Question: In Electron, there is an option to make a window's 'titleBarStyle' 'hiddenInset'. (<URL> Is there a native option to do this?
Chrome also does this,
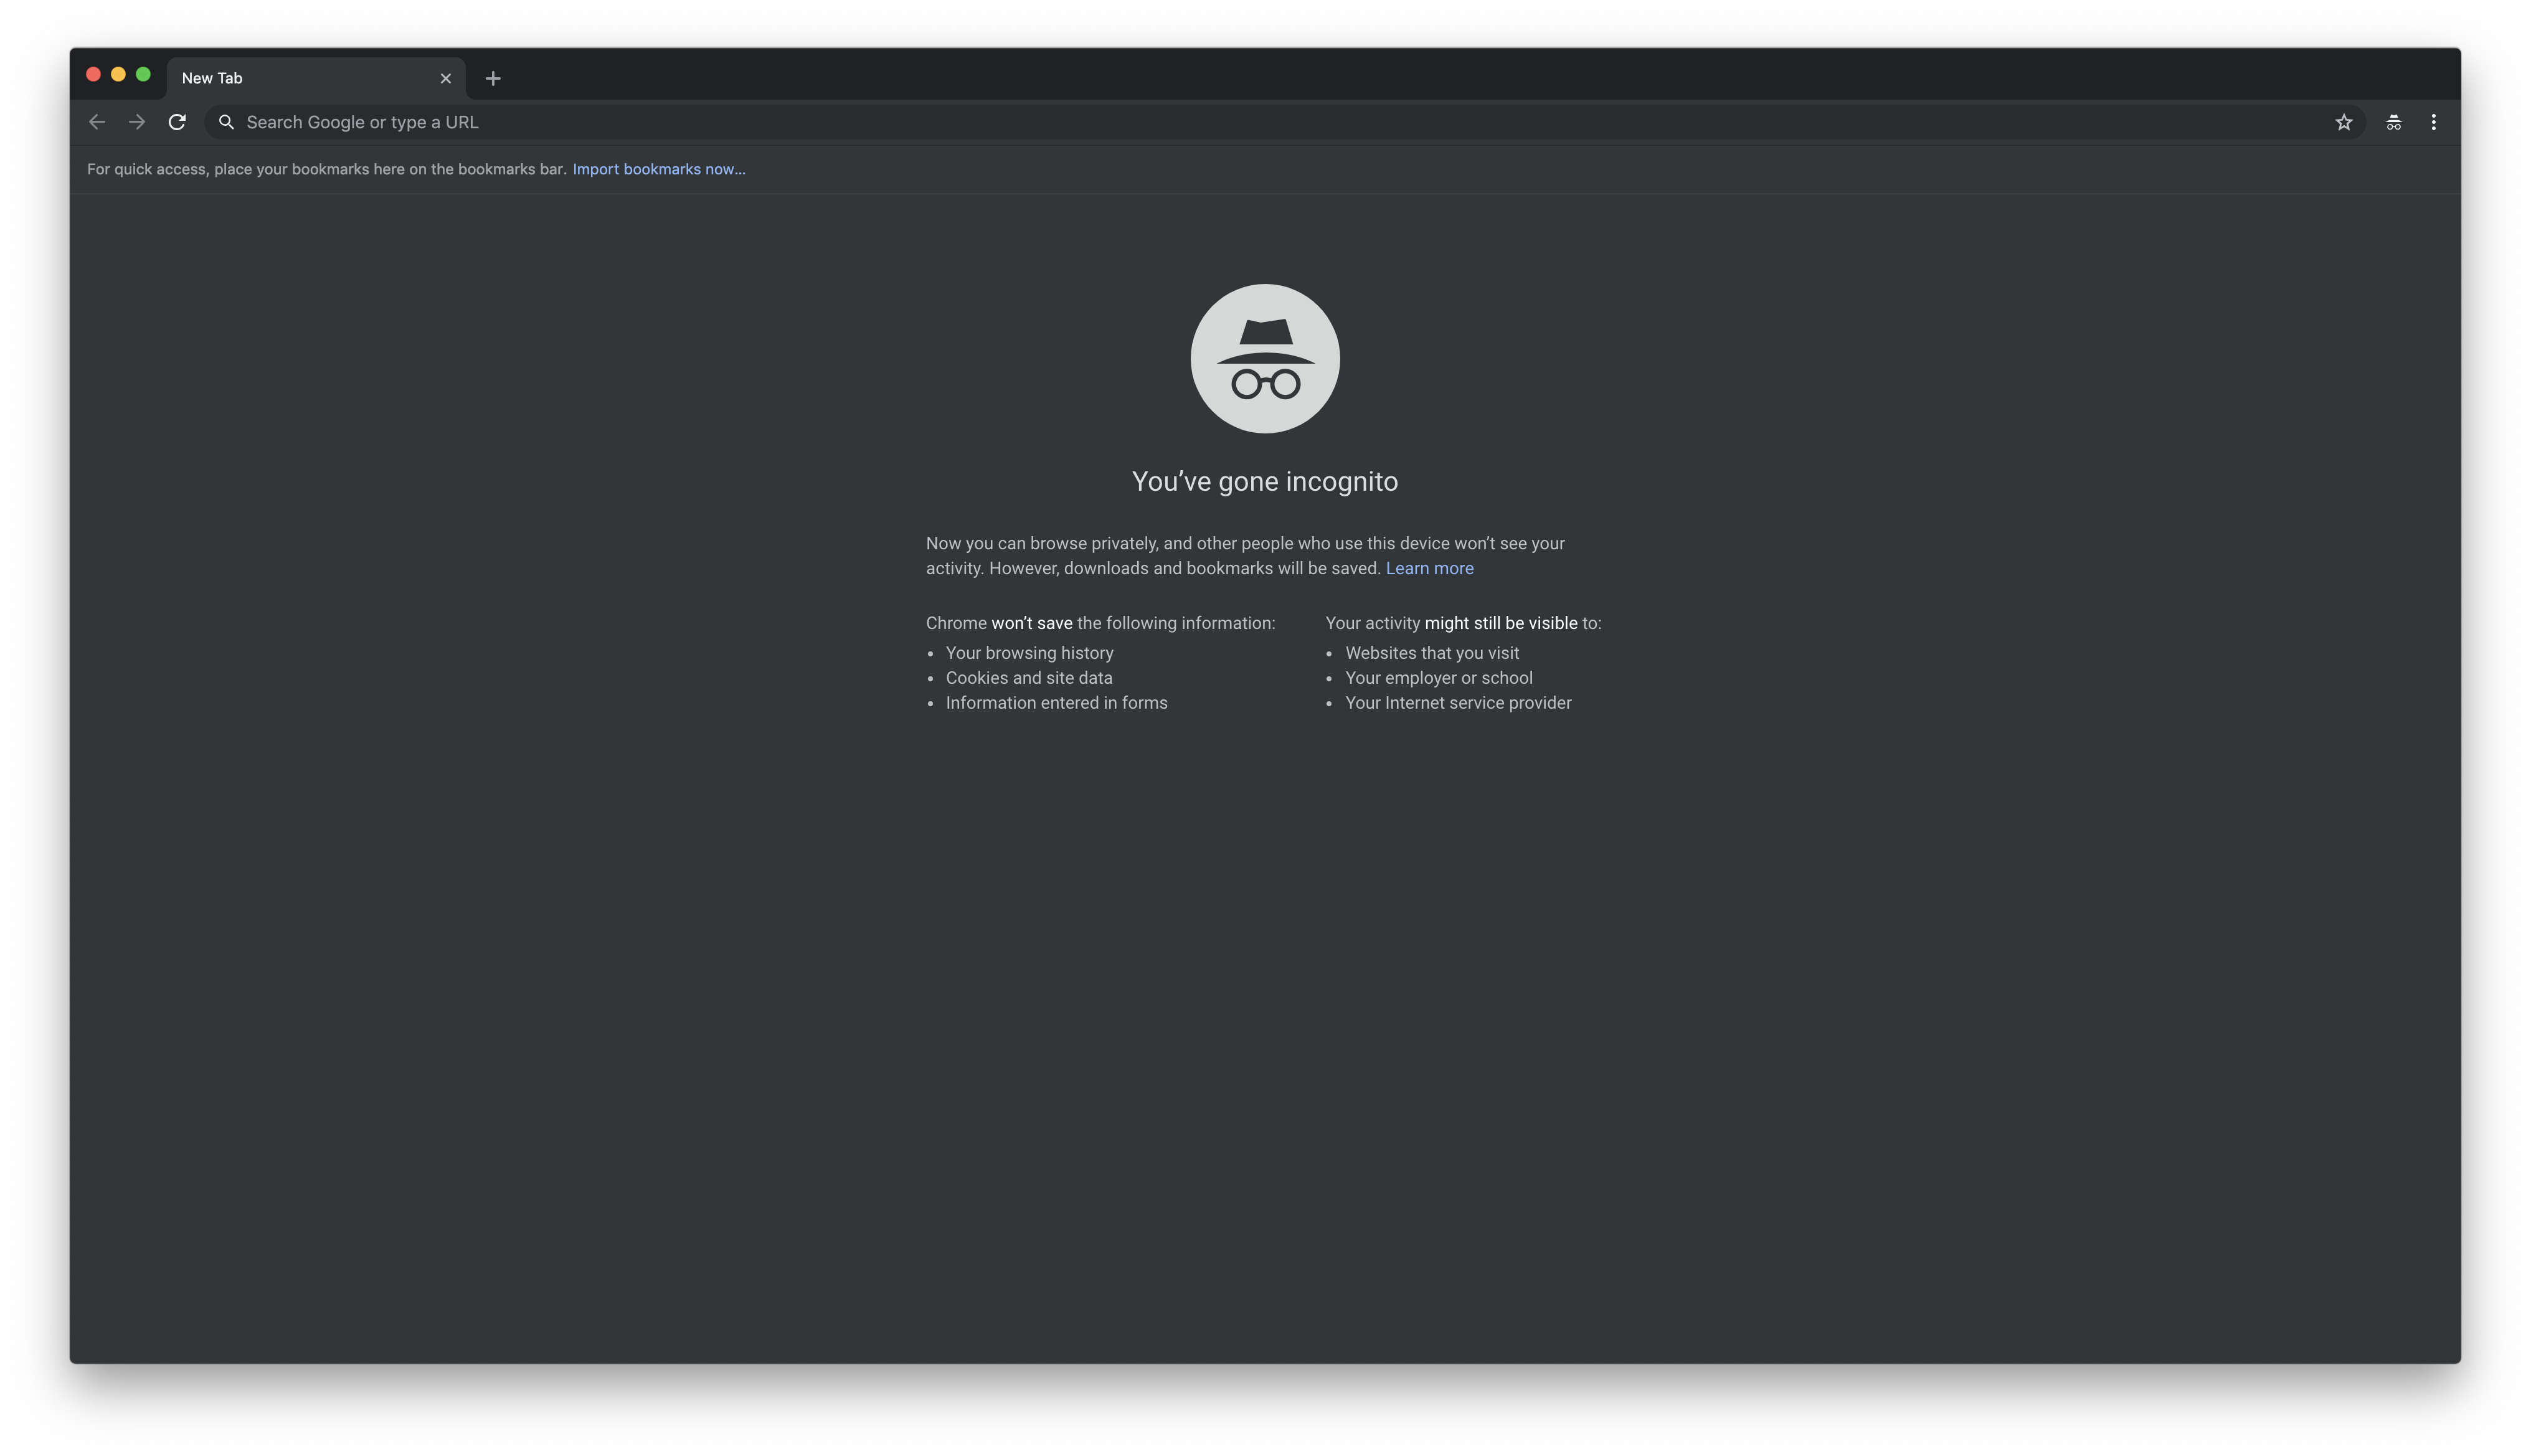
Answer: I found the answer:
- Add a toolbar to the window
- Set the title to invisible and transparent
- Remove the separator from the toolbar
- Remove any default buttons from the toolbar
- Disable toolbar customization